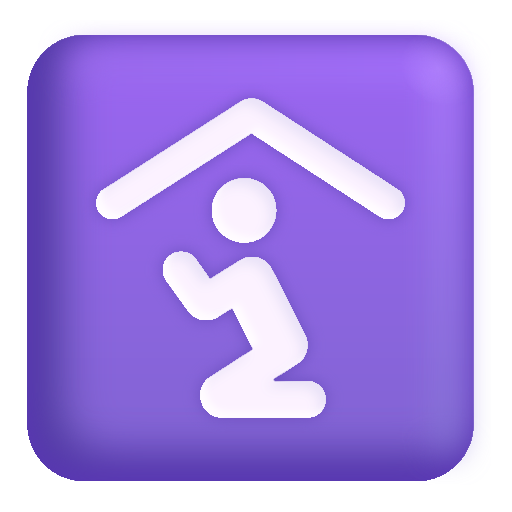
place of worship color